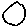
Label: circle